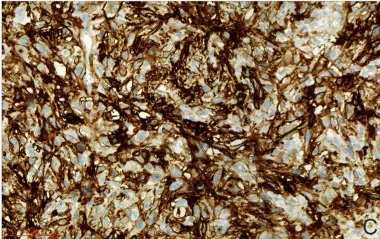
Histopathological and immunohistochemical characteristics of the MPTs. Tumor cells were positive for CD10.
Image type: pathology (immunostaining)